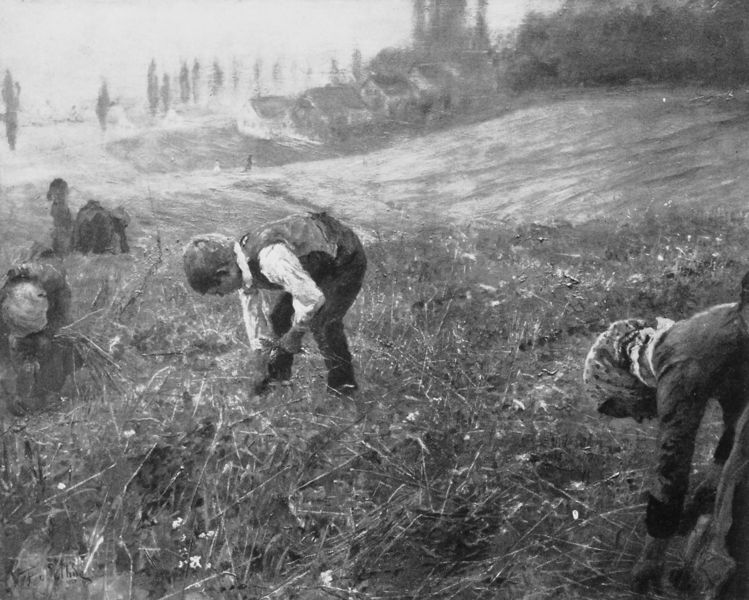
Titel: Die Ährenleser
Künstler: Fritz von Uhde
Institution: München, Bayrische Staatsgemäldesammlungen
Schlagwörter: gemälde, hand, himmel, weiß, bäume, frauen, landschaft, mädchen, stadt, blumen, frau, grau, kreide, schwarz, stroh, zeichnung, gras, haus, wiese, malerei, hemd, hose, öl, feld, häuser, natur, pappeln, wiesen, kind, arbeit, bauern, kinder, garten, pflücken, sommer, acker, ernte, feldarbeit, getreide, heu, sammeln, berge, dorf, allee, kopftuch, junge, weste, bauer, foto, bücken, knabe, bub, schwarzweiß, sonntag, photo, verschwommen, real, grad, landwirtschaft, gebückt, rupfen, ähren, armut, ernten, mähen, feldarebit, öl auf leinwand, ährenleser, ährenlesen, getriede, büccken